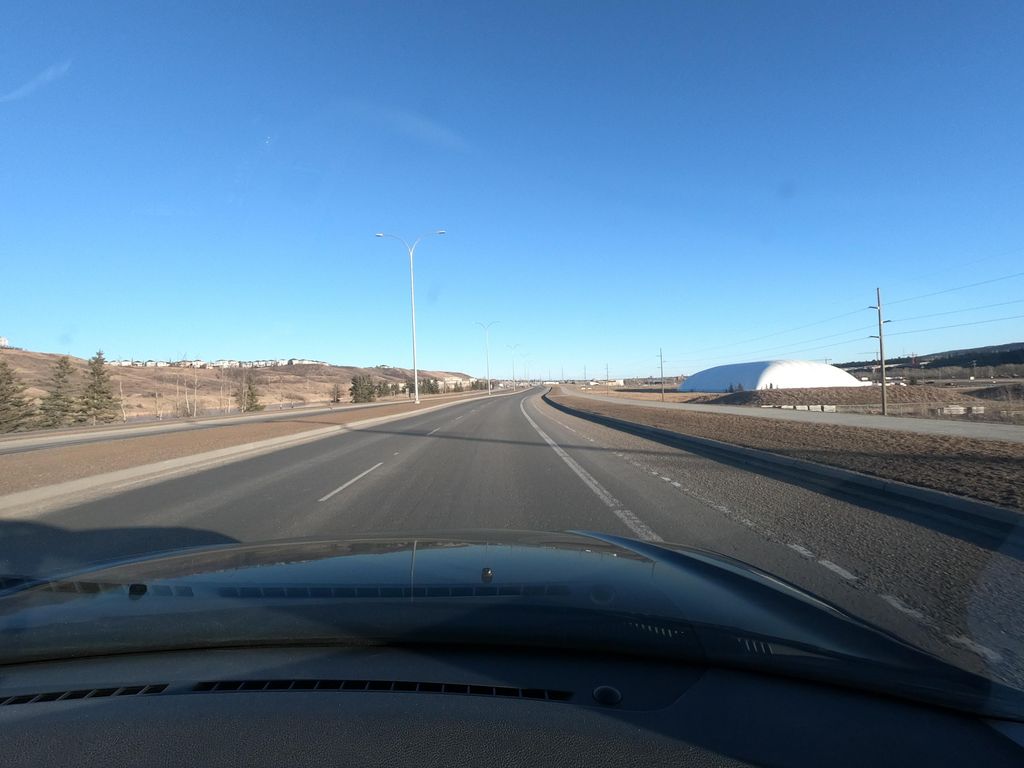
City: calgary